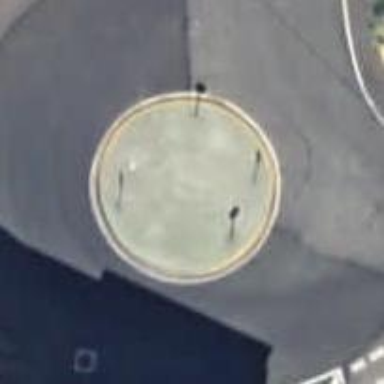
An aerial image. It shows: Residential road with asphalt surface leading to roundabout.